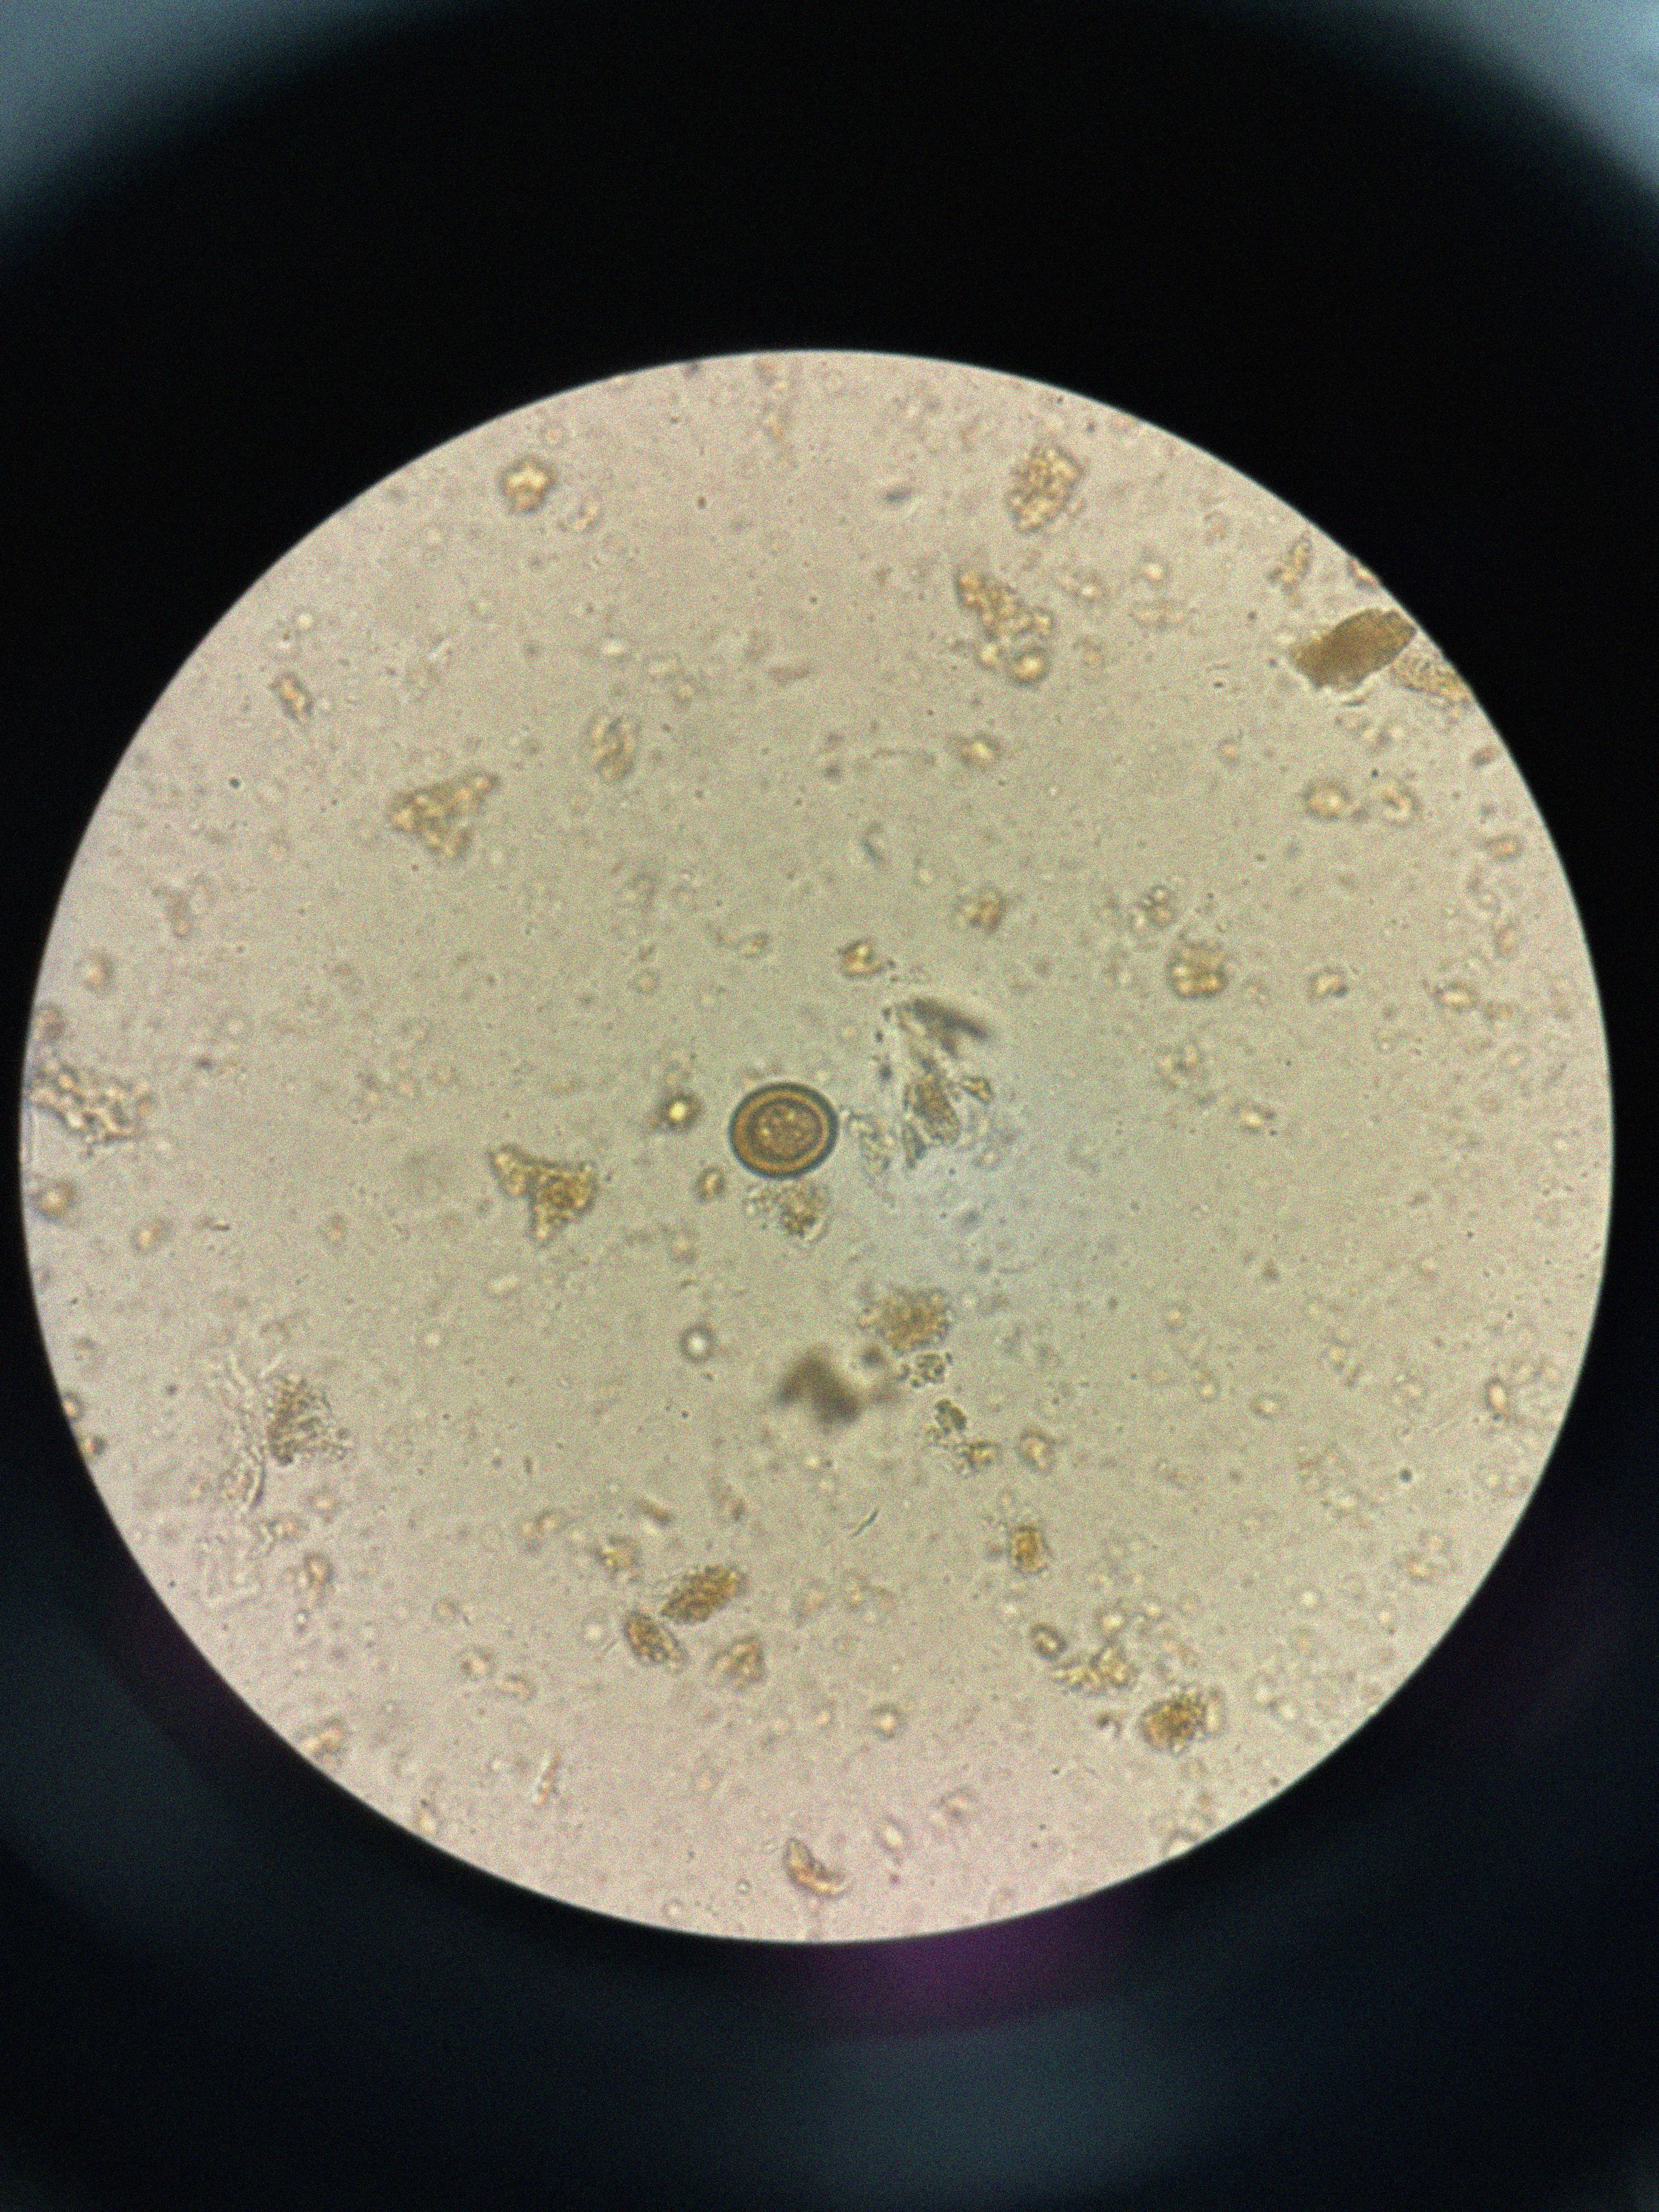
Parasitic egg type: Taenia spp. egg